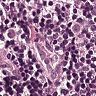
Metastatic tissue present: yes